Question:
Hi,
Above is the matching percentage graph i got when i changed the image to different angles and try to compare SURF and SIFT.
I want to know what is reason for shape i got in the curve. It would be a great help if anyone could explain this to me.
Thanks.
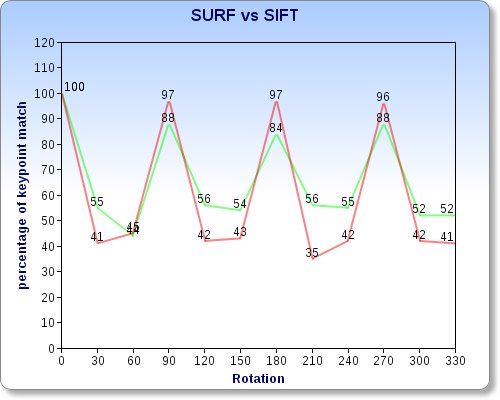
Answer: The shape is natural, lower performance on the synthetic rotation caused by aliasing, which creates new points and shifts position of old ones. By aliasing I mean stepped diagonal (non-vertical and non-horizontal lines). See 2nd rectangle here for example.
<URL>
Aliasing is caused by interpolation algorithm (I suppose that you use linear interpolation without antialiasing). When you rotate image by 90, 180 or 270 degrees, you are not creating new diagonal lines, so image remains untouched.
What is weird, it is anti-peak with 2 times less keypoints matched - it have to be no more than 70-80% from maximum...For example, the same picture I got for the SIFT from the ASIFT source - they have due to bug in code a little bit shifted next level of octave which leads to errors in keypoints location. SIFTs and SURF performance degrade little bit with rotation, but it have not to be so much. Or second possibility, SIFT and SURF are OK, but interpolation is really bad.